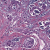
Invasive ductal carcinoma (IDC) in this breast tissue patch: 1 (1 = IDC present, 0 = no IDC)